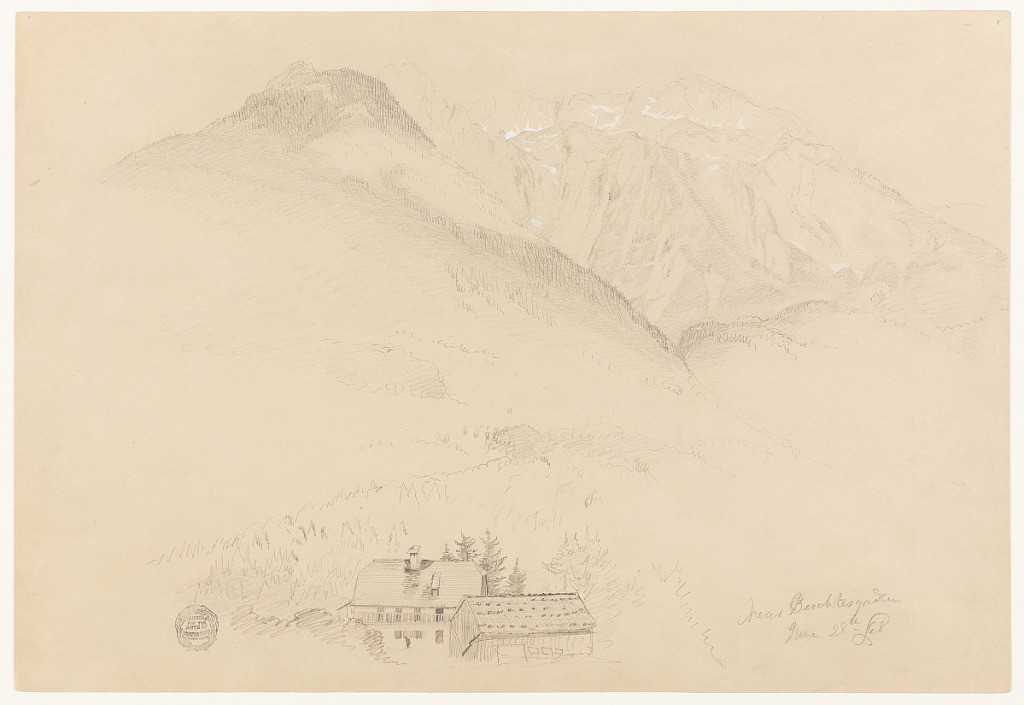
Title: Mounts Göll and Brett near Berchtesgarden, Bavaria (Germany)
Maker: Frederic Edwin Church, American, 1826–1900
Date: June 28, 1868
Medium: Graphite and white gouache on gray-green wove paper
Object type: Drawing
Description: Landscape sketch showing a view of a Swiss chalet situated at the base of the mountains known as Hoher Göll and Hohes Brett near Berchtesgaden, Bavaria, present-day Germany. In the foreground, the large chalet has a second floor balcony and is viewed directly with another building--possibly a barn--in front of it. Behind the chalet, the wooded terrain quickly ascends to a rounded, pyramidal peak in the middle distance at left. In the background,the craggy, snow-strewn peaks of the Hoher Göll and the Hohes Brett are visible at left and right, respectively.